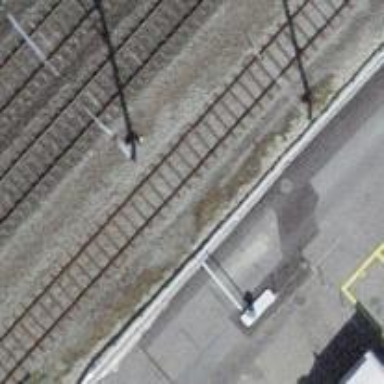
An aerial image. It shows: Railway switch.